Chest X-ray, AP view. Patient: 33 years old, sex M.
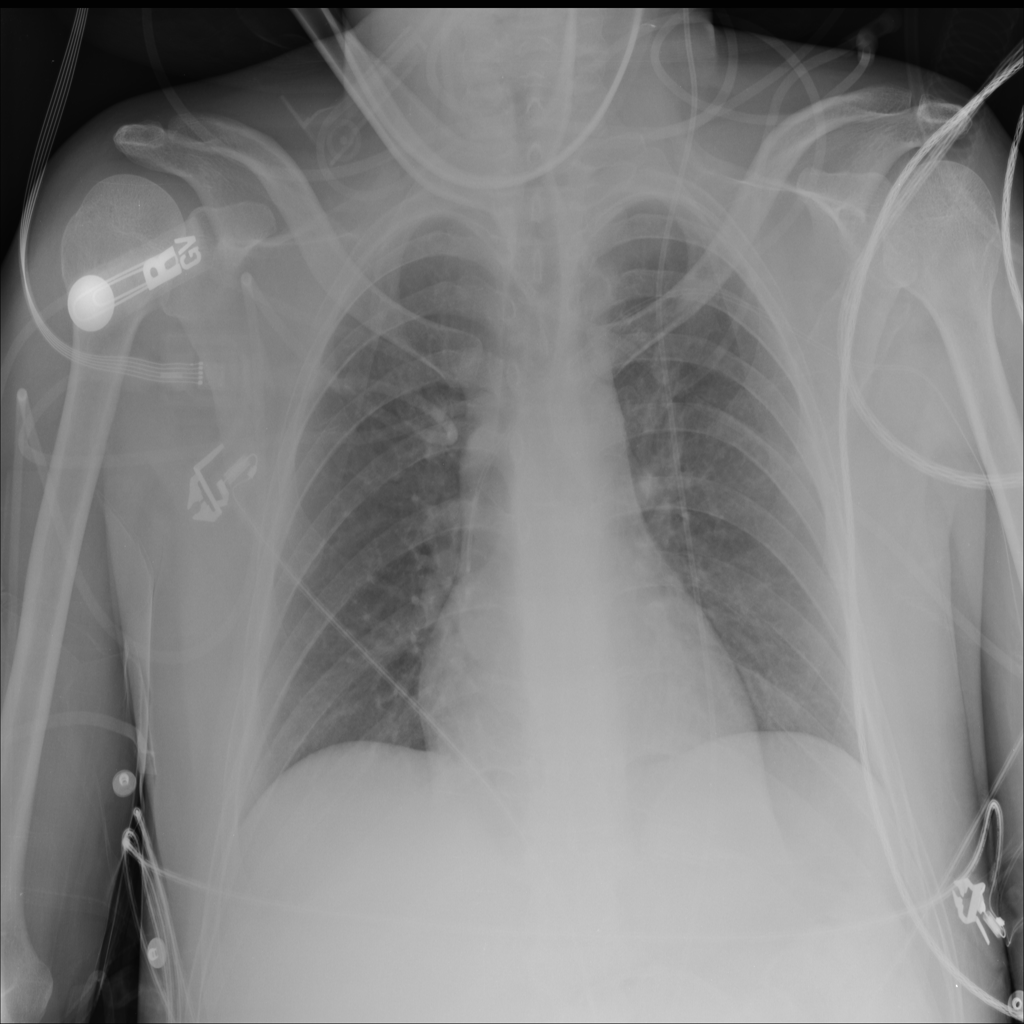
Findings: No Finding